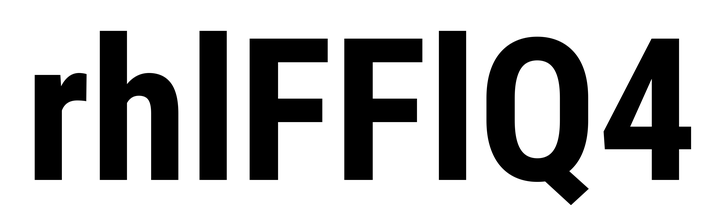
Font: Roboto_Condensed_Bold